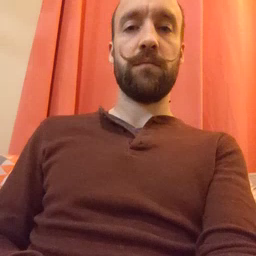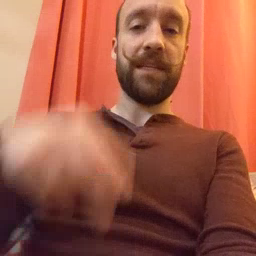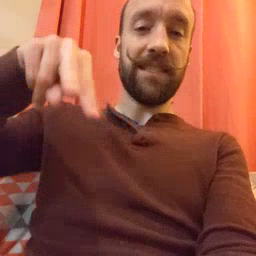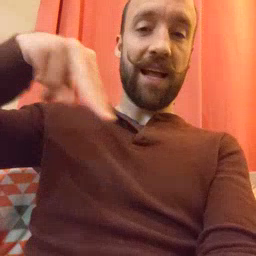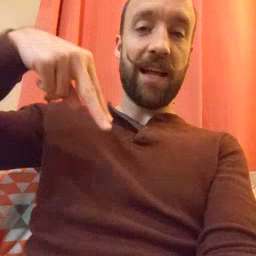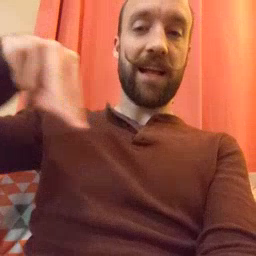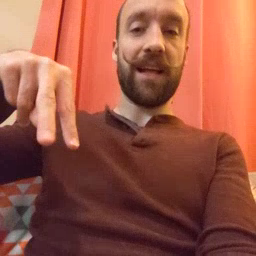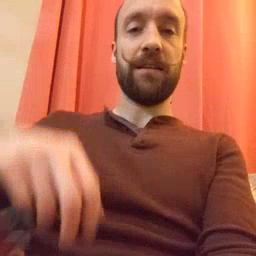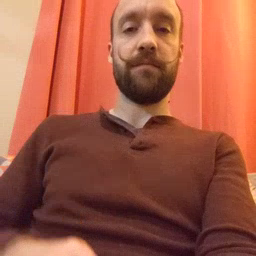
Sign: dance